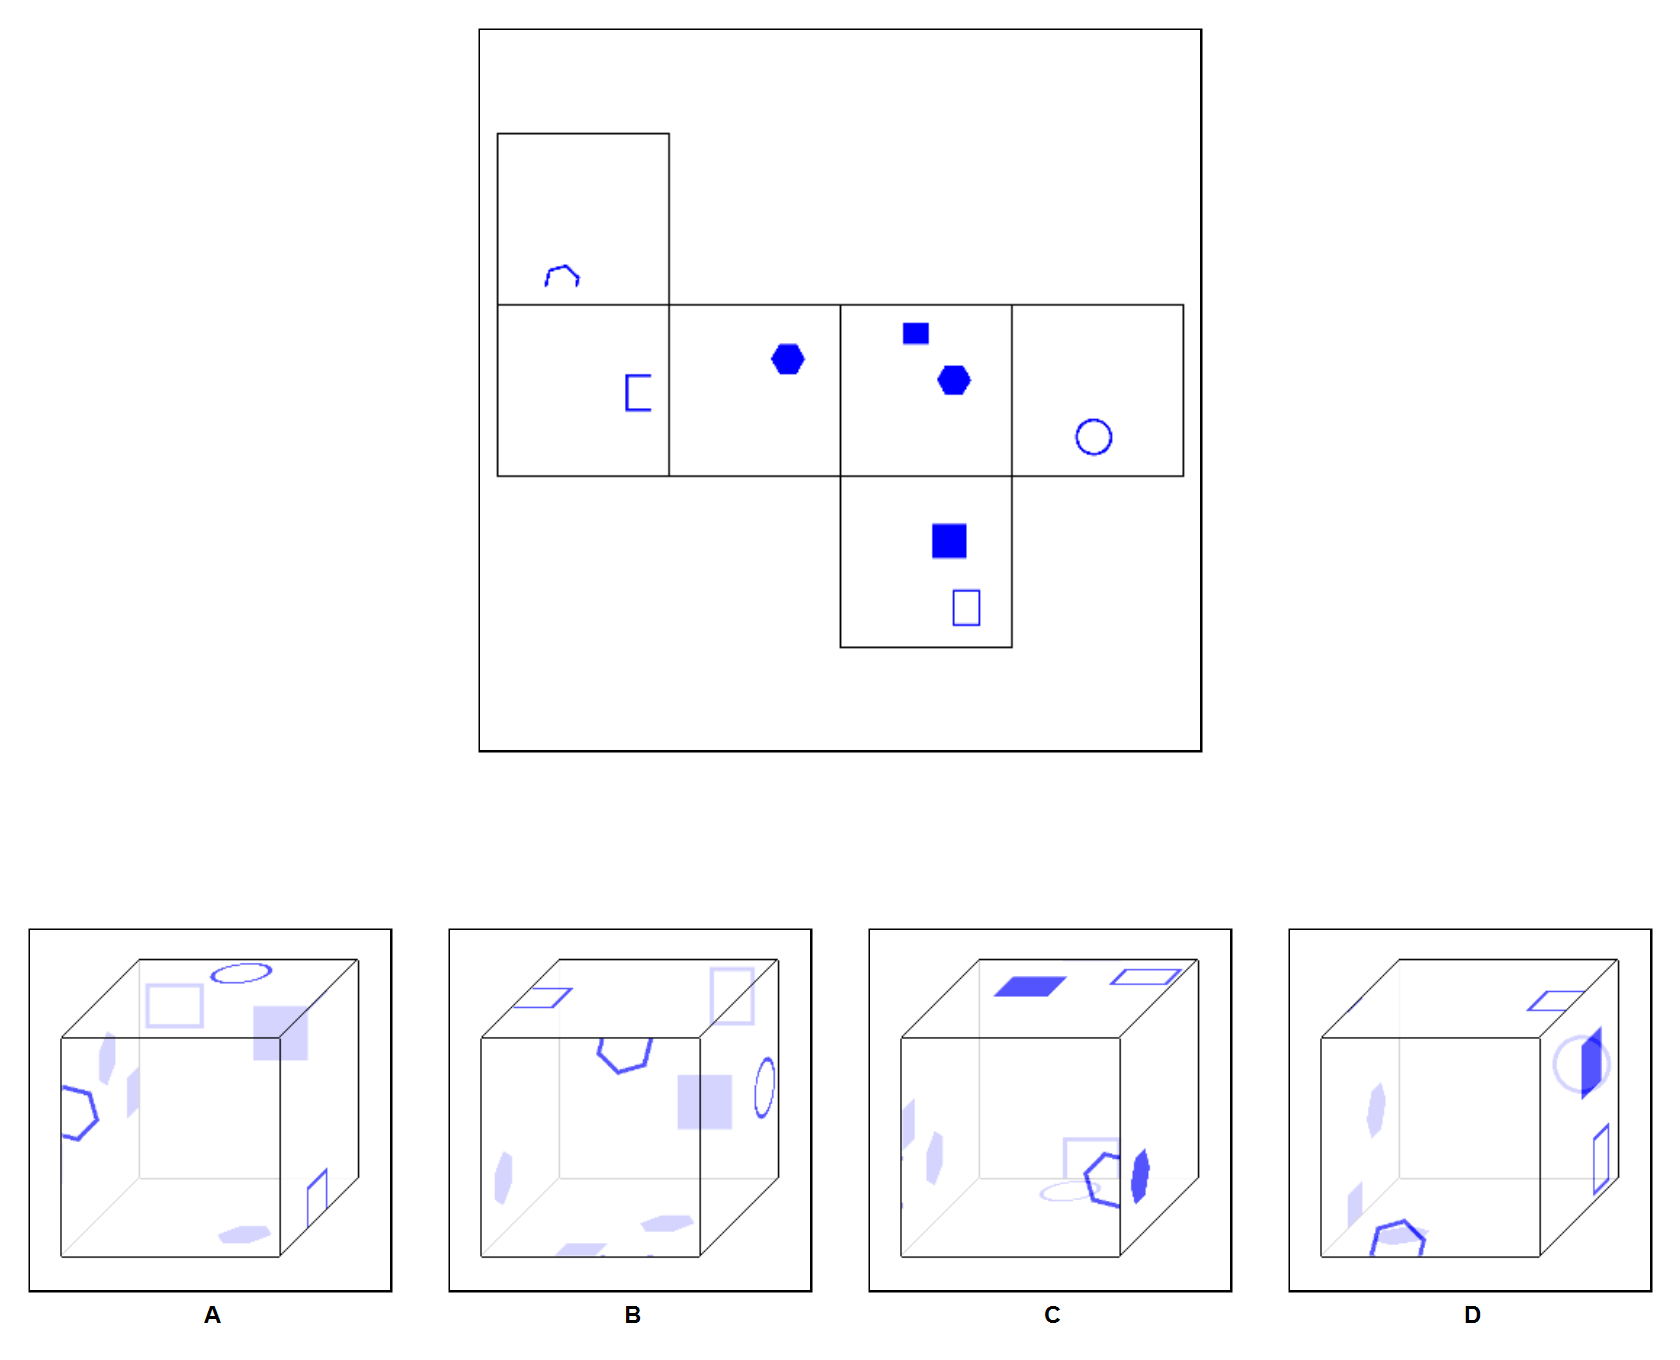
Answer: B